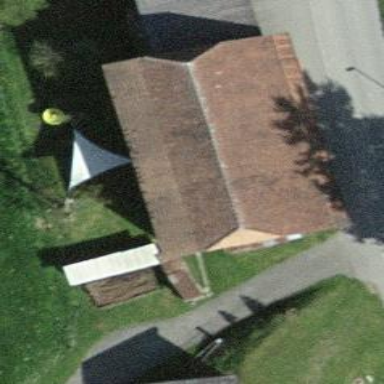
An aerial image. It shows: Shed.